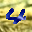
Label: 4